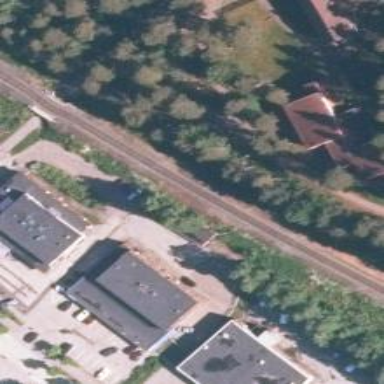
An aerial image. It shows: Railway track of B1 class.